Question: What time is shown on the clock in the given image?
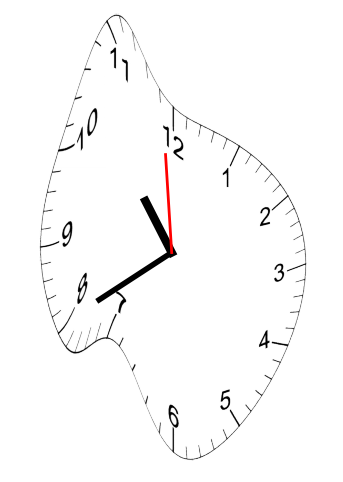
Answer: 10:39:59